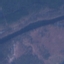
Label: River